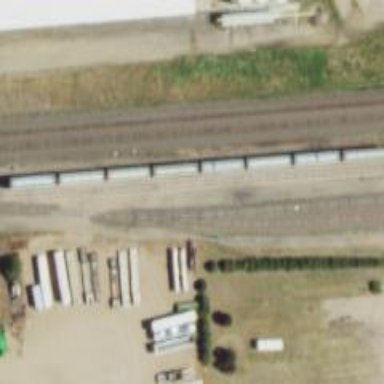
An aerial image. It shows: Railway spur service.